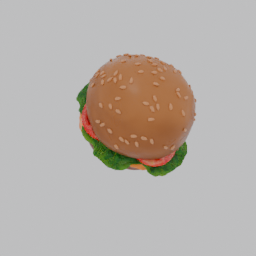
Label: nature